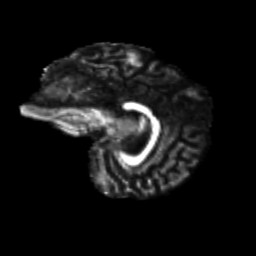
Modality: FA
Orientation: sagittal
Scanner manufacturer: siemens
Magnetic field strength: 3 T
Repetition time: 9.2 s
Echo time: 0.084 s